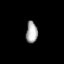
Tissue: lung
Cell type: Endothelial cells
Senescence score: 0.6356
Nuclear area (px): 249
Mean DAPI intensity: 163.534